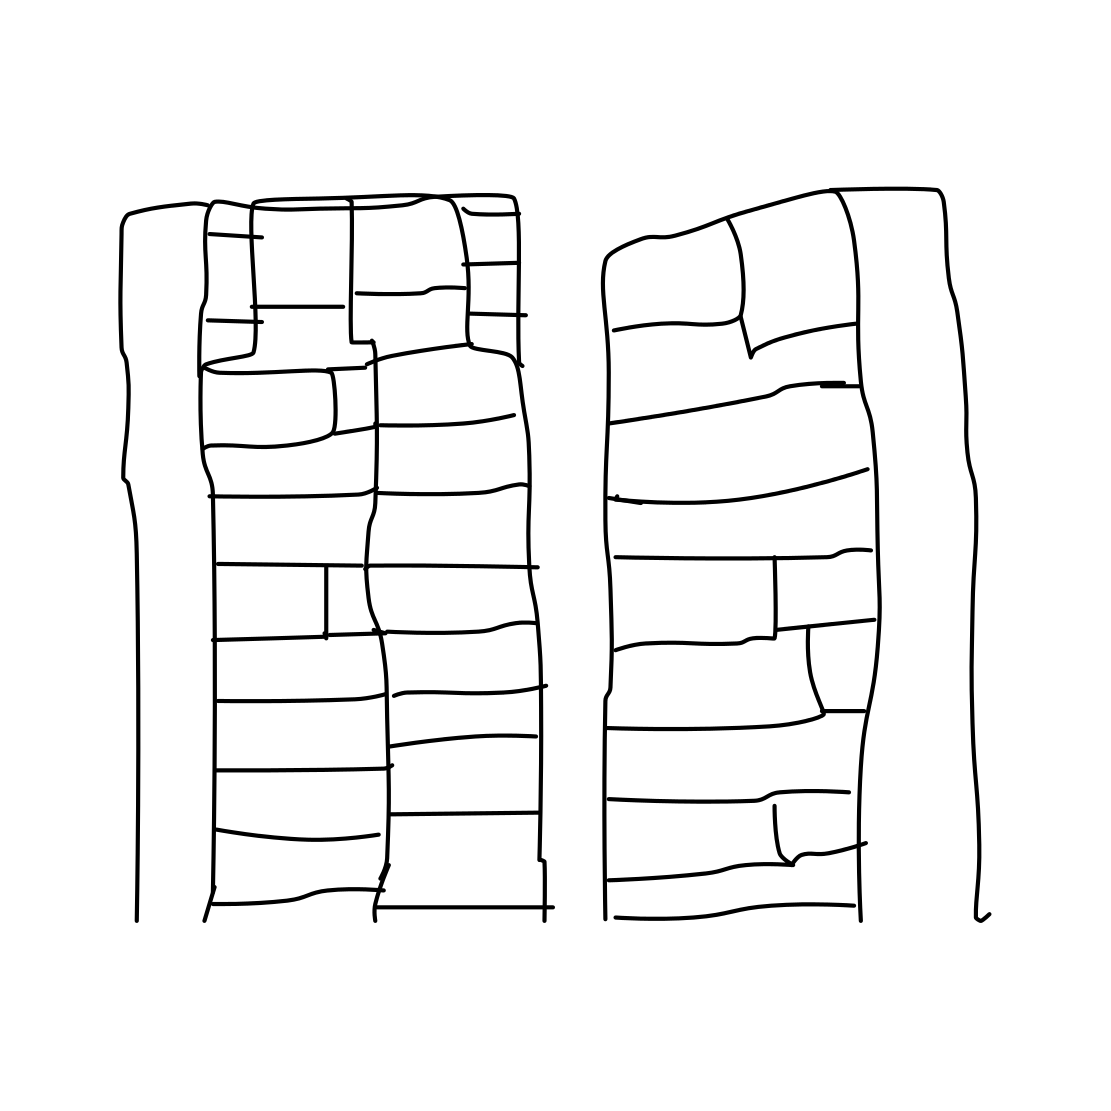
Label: skyscraper